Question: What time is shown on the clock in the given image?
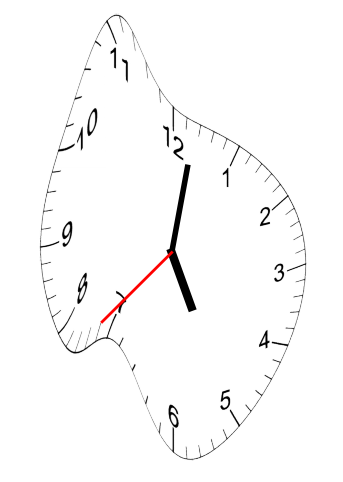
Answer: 05:01:37